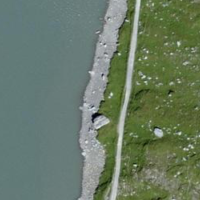
EUNIS habitat code: 14
Species observed at this site:
Silene acaulis
Gentiana clusii